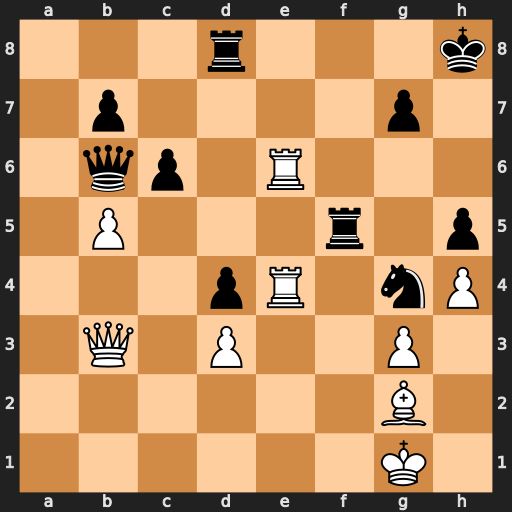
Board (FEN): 3r3k/1p4p1/1qp1R3/1P3r1p/3pR1nP/1Q1P2P1/6B1/6K1
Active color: w
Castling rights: -
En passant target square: -
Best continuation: Re8+ Rf8 Qf7 Qc5 R4e7 Qxe7 Qxh5+ Nh6 Rxe7